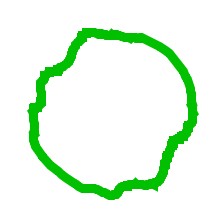
Shape: circle